Question: I have few select boxes with same class. But when I use jQuery array push method to get all selected values in that class as an array it simply adds a comma (,) before each values.
It works fins with static values. Issue is when I add values to select box from a PHP array.
Here is how my select boxes code looks like
'''
<select name="add_purch_item1" class="add_purch_item">
<option value="">----select----</option>
<?php if(!empty($pro_list1)) { foreach($pro_list1 as $products) { ?>
<option value="<?php echo $products->sku; ?>"><?php echo $products->product_name; ?></option>
<?php } } ?>
</select>
<select name="add_purch_item2" class="add_purch_item">
<option value="">----select----</option>
<?php if(!empty($pro_list2)) { foreach($pro_list2 as $products) { ?>
<option value="<?php echo $products->sku; ?>"><?php echo $products->product_name; ?></option>
<?php } } ?>
</select>
'''
And I have added a click function to a button. When clicks it will get all selected values as an array. here is my jQuery code,
'''
var selected = [];
$('.add_purch_item').each(function () {
selected.push($(this).val());
});
alert(selected);
'''
And when I try select box with static values it gives correct output. <URL>
I am getting this wrong output in dynamic values. That unwanted comma is my issue. How to avoid that? I have tried string replace too.

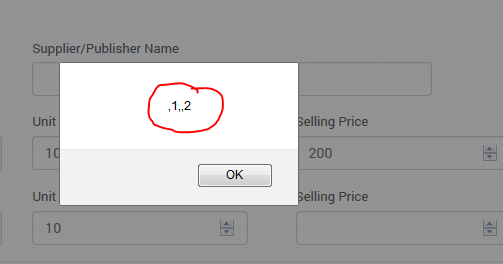
Answer: It is happening because blank values are also inserted. You need to check that selected value is not blank before inserting.
'''
$('.add_purch_item').each(function () {
var val = $(this).val();
if (val) {
selected.push(val);
}
});
'''
<URL>